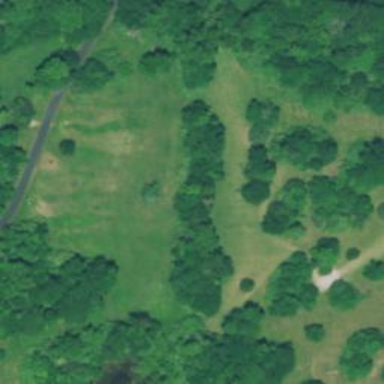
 specifically designed for the sport of disc golf."